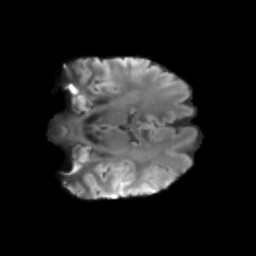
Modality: T2w
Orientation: coronal
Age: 47
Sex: female
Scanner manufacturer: siemens
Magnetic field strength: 3 T
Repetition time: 3.23 s
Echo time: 0.0892 s